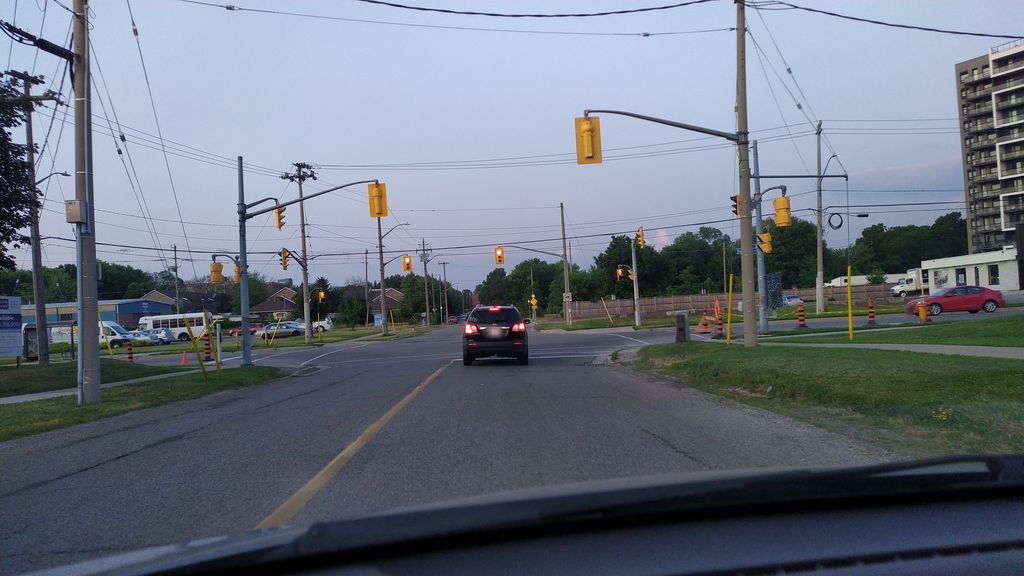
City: kitchener-waterloo